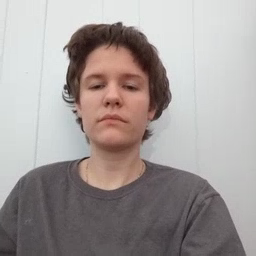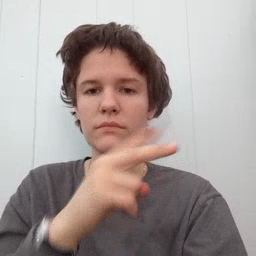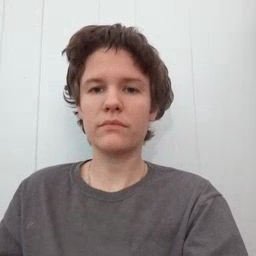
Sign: fall